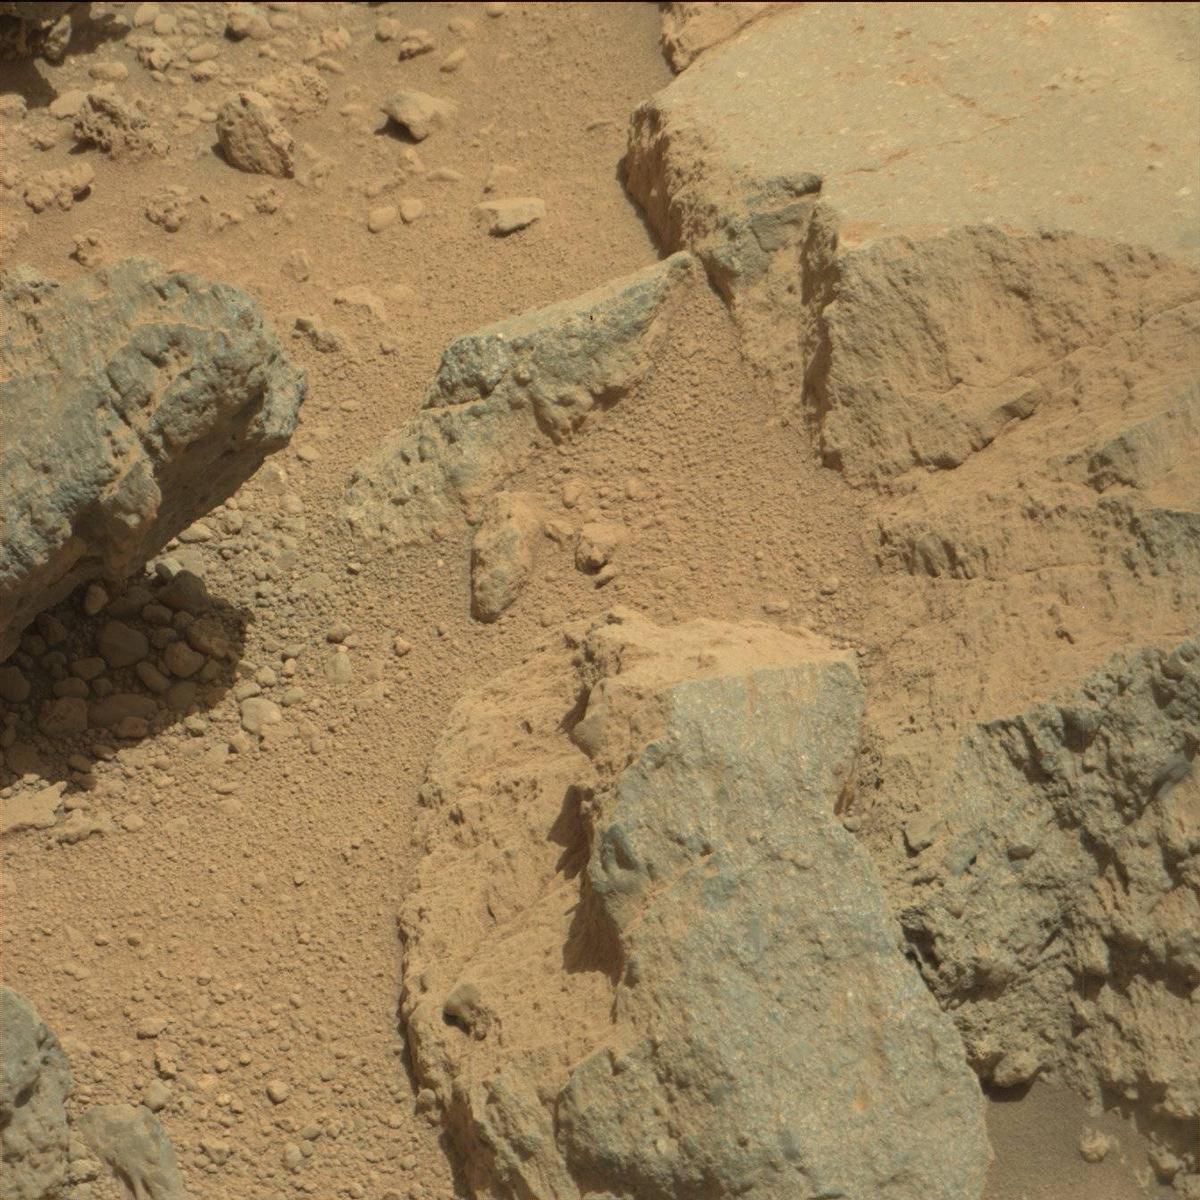
Terrain classes present: Bedrock, Rock, Sand / Soil